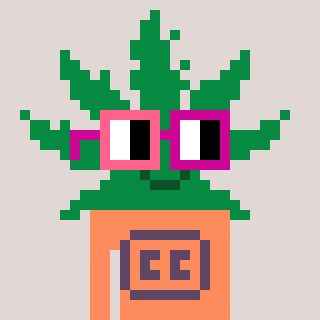
a pixel art character with square pink and red glasses, a weed-shaped head and a peachy-colored body on a warm background